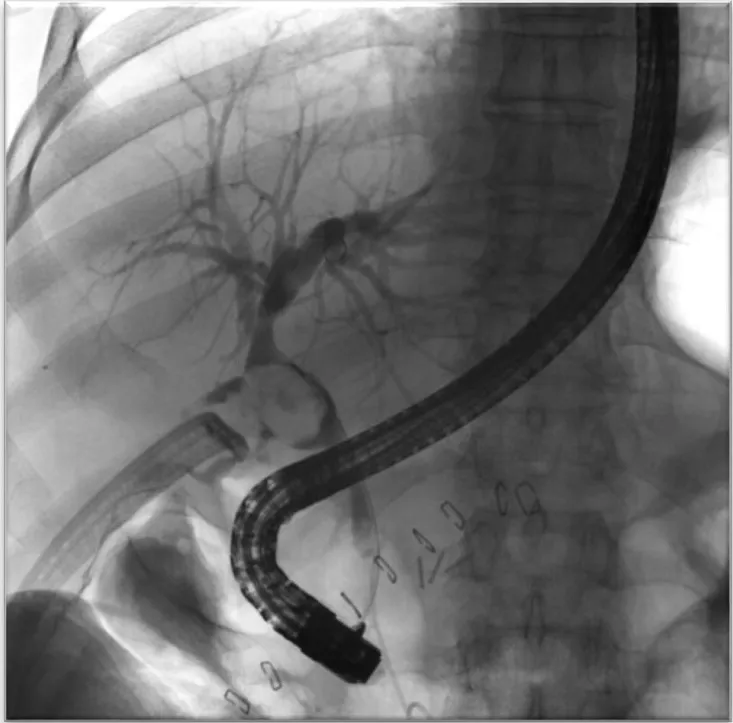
ERCP indicating multiple filling defects in the hepatic ducts and suggestive of a large stone eroding through the wall of the upper third of the common hepatic duct, concerning for Mirizzi type IV.
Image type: radiology (x_ray)